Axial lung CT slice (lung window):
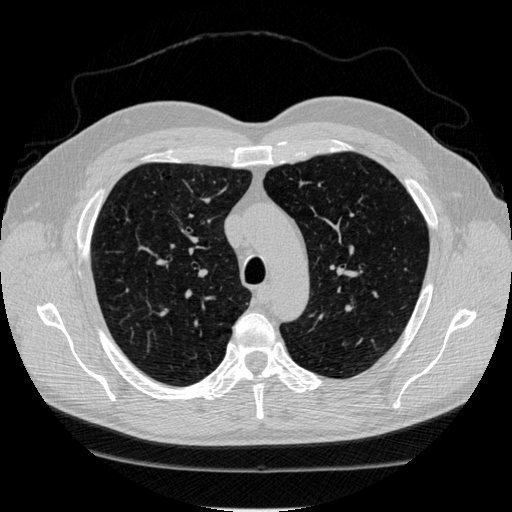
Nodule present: no